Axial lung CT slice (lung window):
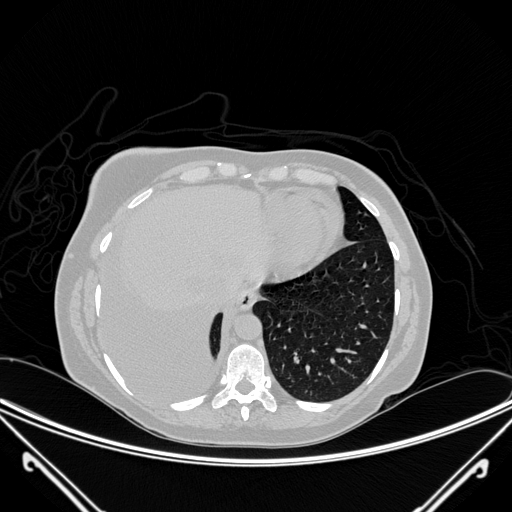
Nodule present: no